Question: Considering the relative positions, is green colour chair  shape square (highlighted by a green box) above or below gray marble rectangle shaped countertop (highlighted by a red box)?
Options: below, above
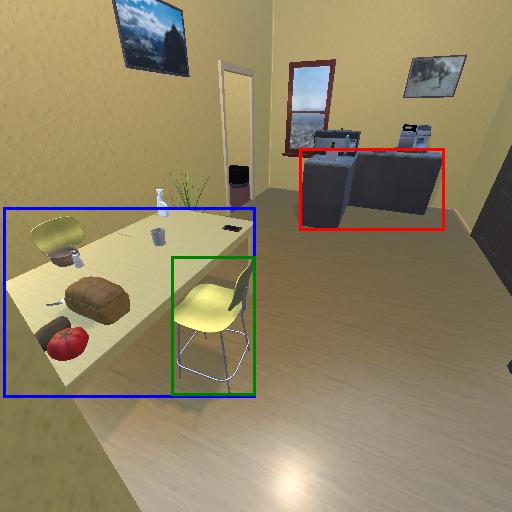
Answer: below